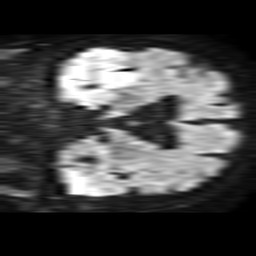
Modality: TRACE
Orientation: coronal
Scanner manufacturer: philips
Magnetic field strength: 1.5 T
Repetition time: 3.403 s
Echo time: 0.06922 s